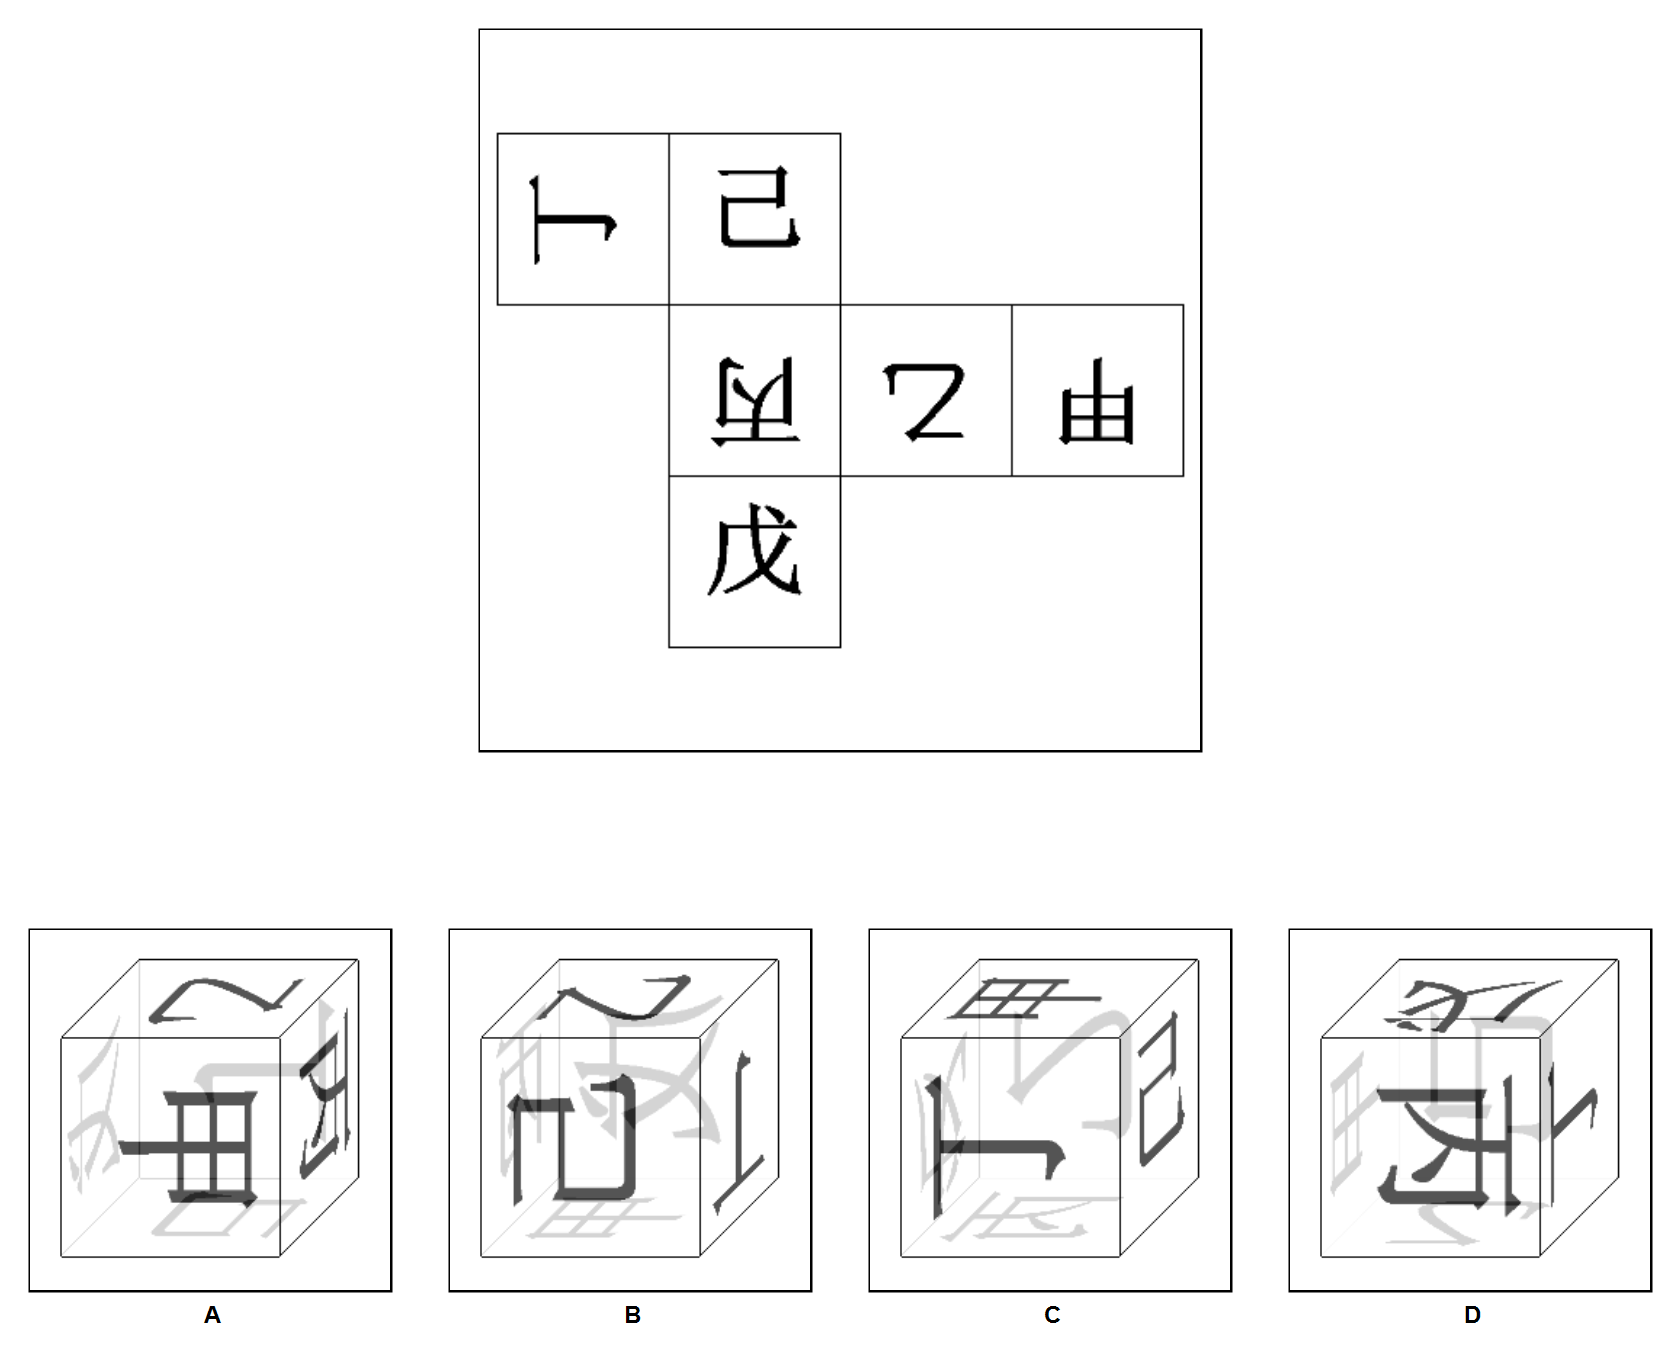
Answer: C